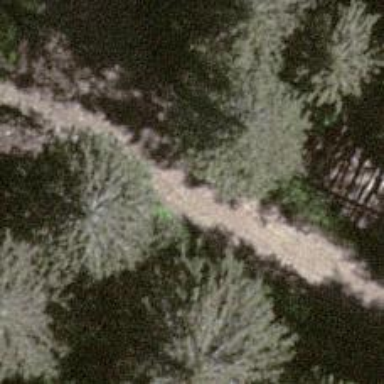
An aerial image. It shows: Unpaved track with grade2 surface.